Question: I'm pretty novice when it comes to styling.
I have a web app (built with GWT) where I'm presenting a grid of results, and in one column, I want to display a visualization of a score, where there's a center black line, and either a green rectangle to the right for a positive score, or a red rectangle to the left for a negative score. The size of the rectangle indicates the value of the score. Something like this:

I have a div for the entire cell; I think what I need to do is add two sub-divs, somehow draw the center line, and then add the rectangle to the appropriate div. I"m just a little confused about how to do all that.
I have this:
'''
@Override
public SafeHtml getValue(SearchResult value) {
SafeHtmlBuilder sb = new SafeHtmlBuilder();
float ratio = value.getRatio();
sb.appendHtmlConstant("<div style='width: 100%; height: 100%; position: relative;'>");
if (ratio > 0) {
sb.appendHtmlConstant("<div style='position: absolute; left: 0; top: 0; width: 100%; z-index: 1'><div style='display: inline; float: left; width: "
+ ratio
+ "%; height: 20px; background-color: #82cd80;'></div>");
}
else {
sb.appendHtmlConstant("<div style='display: inline; float: right; width: "
+ ratio
+ "%; height: 20px; background-color: #c54c4d;'></div>");
}
sb.appendHtmlConstant("</div>");
sb.appendHtmlConstant("</div>");
return sb.toSafeHtml();
}
'''
But it doesn't draw anything. I'm very confused.
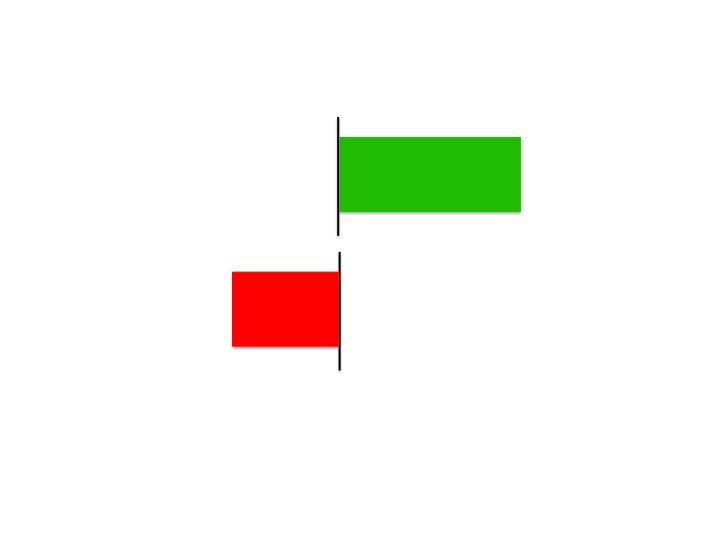
Answer: You should have two divs per graph. One goes around the whole graph (like a cover) while the other just goes around the bar itself for the graph. The cover is how you'll get your line. Set a border right on it so it should look like this:
'''
border-right: 2px solid color;
'''
(For the other graph just do border left)
Now I'm not sure on what you're using as I've never used "SafeHtml" but it looks like it's using the basic HTML features throughout so as long as you know where to place it this should be fine.